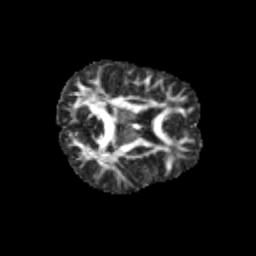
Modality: FA
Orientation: axial
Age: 11
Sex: male
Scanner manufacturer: siemens
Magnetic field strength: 3 T
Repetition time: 3.8 s
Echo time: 0.07 s